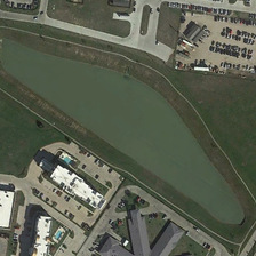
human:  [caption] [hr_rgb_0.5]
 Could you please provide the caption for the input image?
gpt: There is a car park in the house.

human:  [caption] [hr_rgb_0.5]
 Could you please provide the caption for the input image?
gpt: There are houses and car parks on the shore of a pond shaped like a herd.

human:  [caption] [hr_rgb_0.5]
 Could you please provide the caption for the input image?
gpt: On the edge of a spindle shaped pond, there are houses and parking lots, and there are cars.

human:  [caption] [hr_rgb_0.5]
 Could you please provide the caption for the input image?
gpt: houses and a parking lot full of cars are surrounding this long narrow triangular pond .

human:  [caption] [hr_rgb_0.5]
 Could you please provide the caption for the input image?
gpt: an irregular pond is near several buildings and a parking lot .